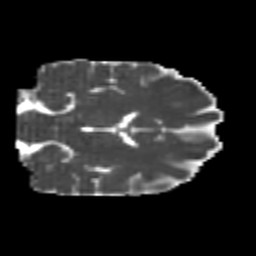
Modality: MD
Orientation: coronal
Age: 24
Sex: female
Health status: healthy
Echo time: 0.074 s